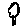
Label: tree